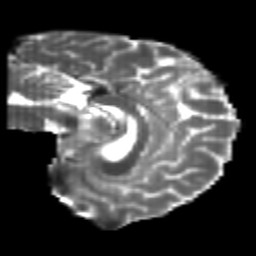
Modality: T2w
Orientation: sagittal
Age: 23
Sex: male
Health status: healthy
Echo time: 0.074 s